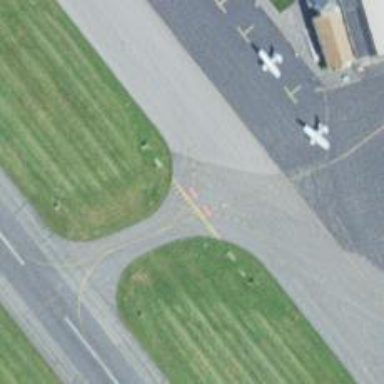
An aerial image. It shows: View of taxiway at the airport.